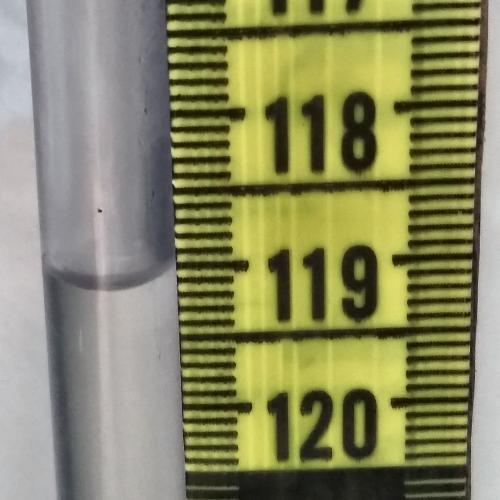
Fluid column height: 119.1 cm